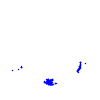
Particle: pion